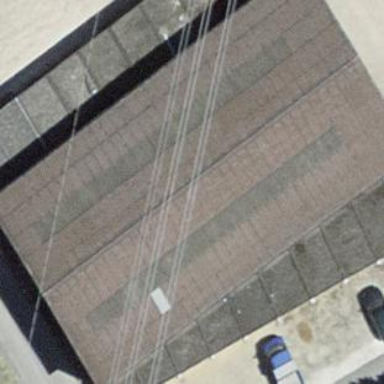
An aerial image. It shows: Garage building.